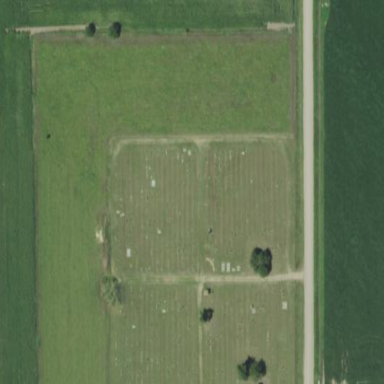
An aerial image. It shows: Cemetery.